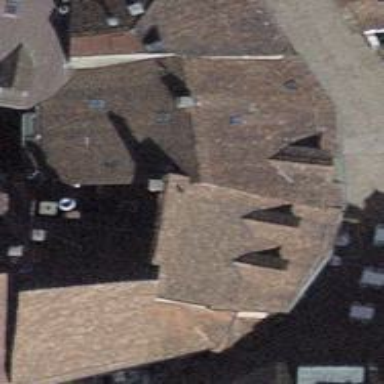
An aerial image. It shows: Building with tiled roof.